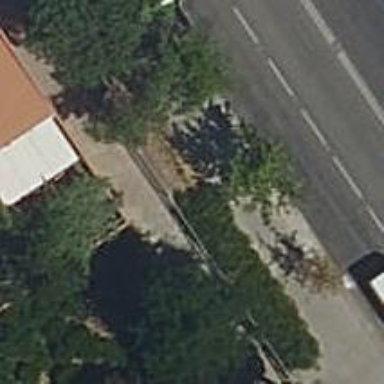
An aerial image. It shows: Bus stop with platform for public transport.